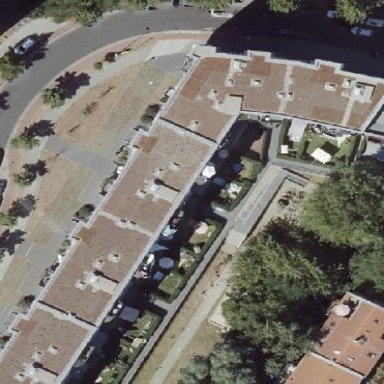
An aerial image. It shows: Apartment building with flat roof.